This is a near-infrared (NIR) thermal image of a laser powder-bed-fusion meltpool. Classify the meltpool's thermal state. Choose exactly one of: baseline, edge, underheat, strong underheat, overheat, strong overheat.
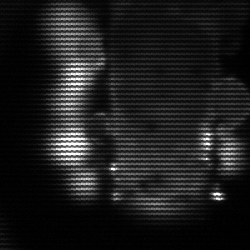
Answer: strong underheat